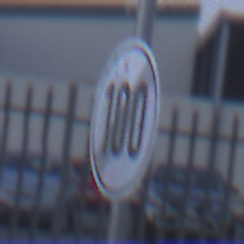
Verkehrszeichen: EndeGeschwindigkeit100
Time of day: SunriseSunset
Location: Outdoor (Suburban)
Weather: PartlyCloudy
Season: NotSpecified
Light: Natural